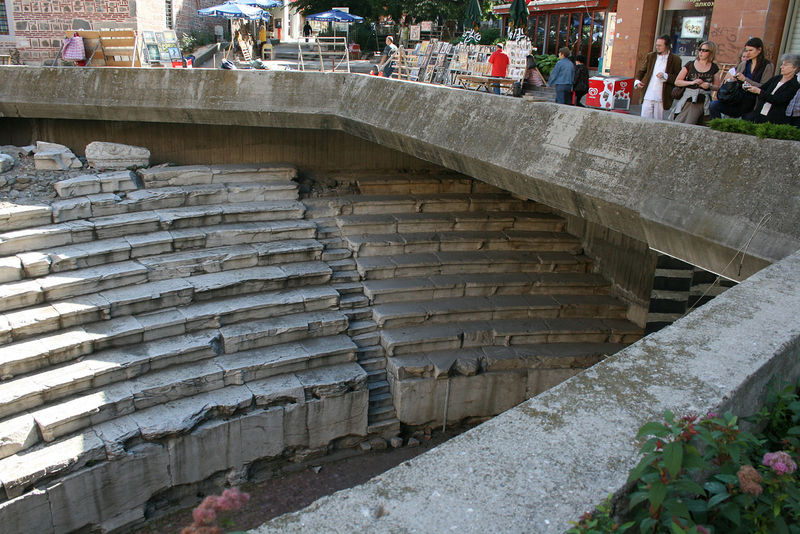
Titel: Römisches Stadion
Institution: Bulgarien, Plovdiv
Schlagwörter: blau, menschen, stadt, blumen, grau, marmor, schaufenster, schwarz, weiss, eis, haus, rose, rot, schirm, sonnenschirm, leute, alt, architektur, stein, steine, schauen, brücke, pflanze, theater, rosa, relief, bilder, sitze, geschäft, passanten, modern, rast, laden, platz, besucher, rang, treppe, klappstuhl, stufe, stufen, arena, foto, reste, ruine, antike, beton, loch, schirme, zirkus, kiosk, ruinen, besuch, farbfoto, antik, brocken, römisch, andenken, archäologie, sitzreihen, touristen, amphitheater, circus, ausgrabung, archäologisch, basalt, postkarten, zeitschriften, amphietheater, langnese, amphittheater, stufen sitze, orchestra, souvenirs, lagnese, souvernirs, eistruhe